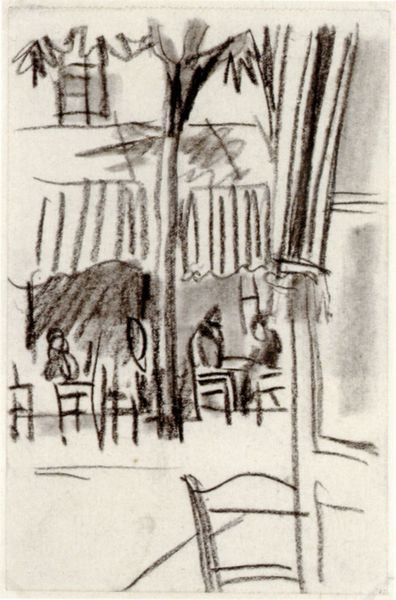
Titel: Türkisches Café II
Künstler: August Macke
Standort: Bonn
Institution: Kunstmuseum
Schlagwörter: baum, schatten, weiß, bäume, menschen, sitzen, stadt, bar, cafe, fenster, frankreich, grau, hintergrund, licht, männer, paris, schaufenster, schwarz, skizze, strasse, strassencafe, strassenszene, stuhl, stühle, szene, säulen, tisch, tische, tür, zeichnung, ausblick, blick, dach, gebäude, haus, hochformat, leute, trinken, wand, rückenlehne, vorhang, baumstamm, stamm, sonne, mantel, sitzend, personen, terrasse, lehne, sitze, geschäft, süden, studie, abstrakt, farben, platz, van gogh, essen, gäste, kaffee, detail, striche, orient, kohle, restaurant, schraffur, schwarzweiß, mäntel, schraffiert, macke, entwurf, kohlezeichnung, bleistiftzeichnung, hellgrau, picasso, palmen, vordach, markise, strichzeichnung, flüchtig, getuscht, schlecht, bistro, teehaus, tunesien, konkret, maghreb, scharffiert